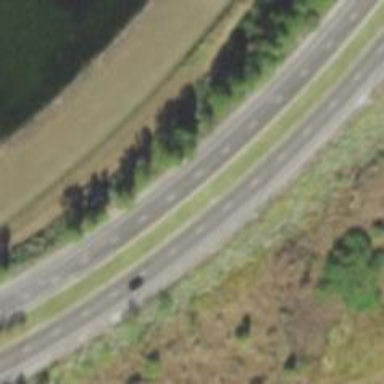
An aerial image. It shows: Embankment with asphalt surface along primary highway.